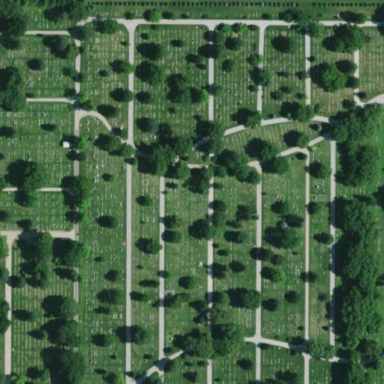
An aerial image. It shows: Cemetery.